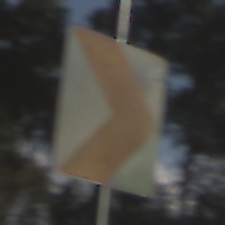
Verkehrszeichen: RichtungstafelnInKurvenKleinLinks
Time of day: MorningAfternoon
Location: Outdoor (Nature)
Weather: Clear
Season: NotSpecified
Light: Natural